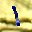
Label: 1